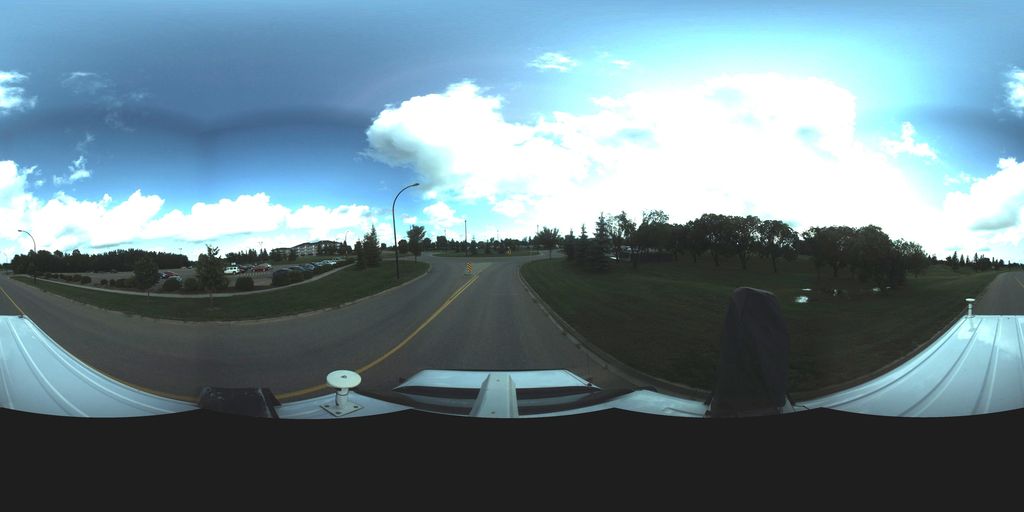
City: saskatoon